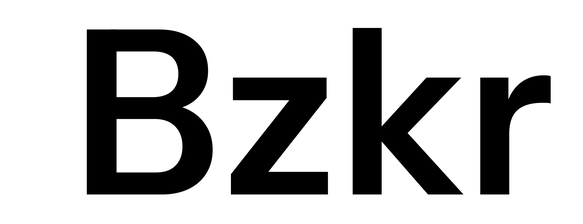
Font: InstrumentSans_SemiBold